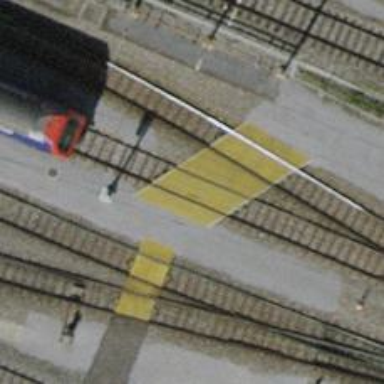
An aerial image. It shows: Uncontrolled railway crossing.